Question: - Here is a fully working jsFiddle demonstrating the issue... to experience the issue, expand the grid and attempt to drag the nested row over to the TreePanel. The drag element will be obfuscated by the TreePanel, as if it is behind it. Link here: <URL>
Here's a bit of a unique roadblock I've run into... I figured it would be best illustrated with an image:

As you can see in the picture, I am attempting to drag a 'div', generated via the 'rowBodyTpl' property of the 'RowExpander' plugin utilized in the grid shown in the bottom left of the image. I am able to "grab" the element and move it about, however it is seemingly constrained to the RowExpander generated div. I cannot drag the div any further left, nor upwards from where its original position. Attempting to move it into the panel to the right results in the dragging div being obfuscated, as shown in the picture.
I have attempted to completely eliminate all constraints in the 'startDrag' method as you will see in the code below, but to no avail. I am basically just using the code provided in Sencha's <URL>, but it obviously needs some tweaking for my implementation.
Below is my code for initializing the Drag on the target div..
'''
/**
* NOTE: The following code is executed whenever
* the contents of the grid's store change
*/
var me = this, // ENTIRE left panel, including the TreePanel and lower GridPanel
divs = Ext.select('div[name=storage-item-div]', false, me.getEl().dom),
dragOverrides = {}; // provided separately, see below
Ext.each(divs.elements, function(el){
console.warn("mkaing new dd", el);
var dd = new Ext.dd.DD(el, 'storageItemDDGroup',{
isTarget: false
});
Ext.apply(dd, dragOverrides);
});
'''
The 'dragOverrides' object is defined as follows (note my debugging for Constrain)
'''
dragOverrides = {
b4StartDrag : function() {
// Cache the drag element
if (!this.el) {
this.el = Ext.get(this.getEl());
}
//Cache the original XY Coordinates of the element, we'll use this later.
this.originalXY = this.el.getXY();
},
startDrag: function(){
/** DEBUGGING */
_t = this;
this.resetConstraints();
this.setXConstraint(1000,1000);
this.setYConstraint(1000,1000);
},
// Called when element is dropped not anything other than a dropzone with the same ddgroup
onInvalidDrop : function() {
// Set a flag to invoke the animated repair
this.invalidDrop = true;
},
// Called when the drag operation completes
endDrag : function() {
// Invoke the animation if the invalidDrop flag is set to true
if (this.invalidDrop === true) {
// Remove the drop invitation
this.el.removeCls('dropOK');
// Create the animation configuration object
var animCfgObj = {
easing : 'elasticOut',
duration : 1,
scope : this,
callback : function() {
// Remove the position attribute
this.el.dom.style.position = '';
}
};
// Apply the repair animation
this.el.moveTo(this.originalXY[0], this.originalXY[1], animCfgObj);
delete this.invalidDrop;
}
}
'''
Finally, I think the 'rowBodyTpl' portion of the lower grid's configuration may be useful in solving the issue, so here is the source for that!
'''
rowBodyTpl : ['<div id="OrderData-{item_id}" style="margin-left: 50px;">'+
'<tpl for="order_data">'+
'<tpl for=".">' +
'<div name="storage-item-div" class="draggable" style="padding-bottom: 5px;">' +
'<b>{quantity}</b> from Purchase Order <b>{purchase_order_num}</b> @ ${purchase_cost}' +
'<input type="button" style="margin-left: 10px;" name="storageViewOrderButton" orderid="{purchase_order_id}" value="View Order"/>' +
'</div>' +
'</tpl>' +
'</tpl>'+
'</div>']
'''
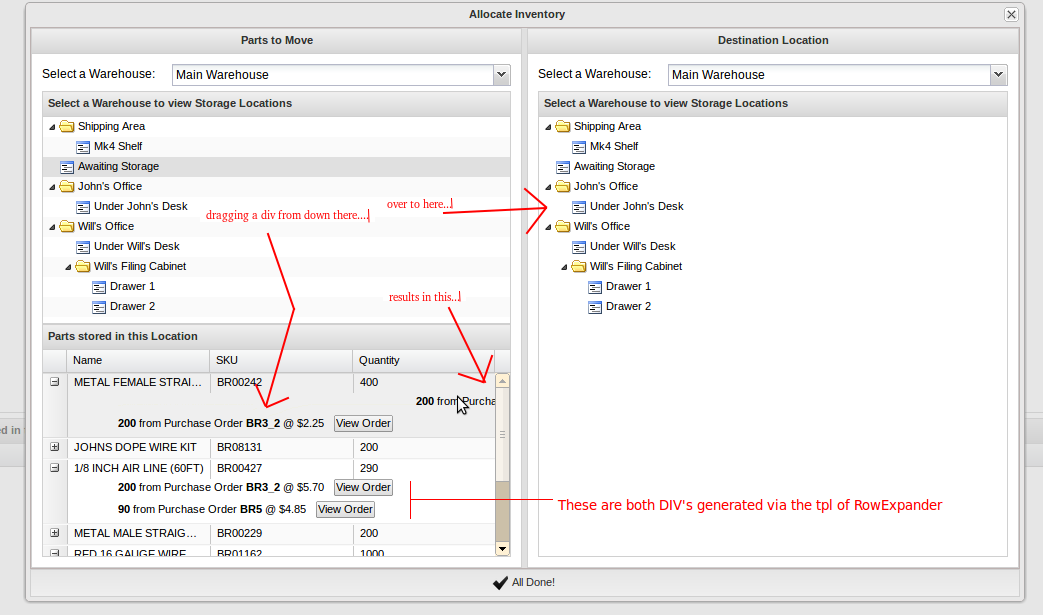
Answer: I was able to get this working in a Fiddle, but I had to switch my 'RowExpander' template to instead render an 'Ext.view.View' rather than the 'div' which I was previously using. Using an 'Ext.view.View' allowed me to basically just follow the Sencha demo for using 'DragZone' and 'DropZone'.. kinda wish it wasn't so complicated but hey, that's just how it is sometimes, I guess.
See the jsFiddle source here for a working demo using 'DragZone' and 'DropZone', feel free to tweak for your own needs: <URL>
Again, the issue here was dragging a from inside a generated row inside a to a . The issue I was encountering is thoroughly described in my question above. I was not able to get a regular 'div' working the way I wanted it to, so I ended up using an 'Ext.view.View' in place of the grid. This required adding a bit of extra logic in the 'onbodyexpand' event fired by the 'RowExpander' plugin, basically just rendering an 'Ext.view.View' to the 'div' generated by the 'RowExpander'.